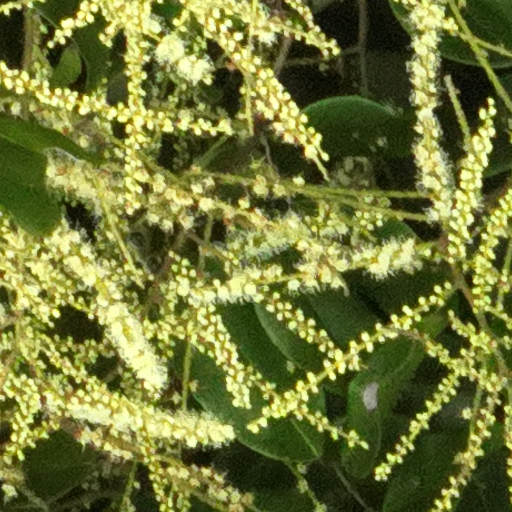
Species: Prioria copaifera
GBIF accepted scientific name: Prioria copaifera
Crown area (m\u00b2): 119.377